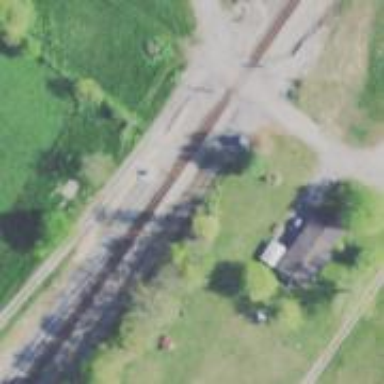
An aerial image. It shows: Railway track.